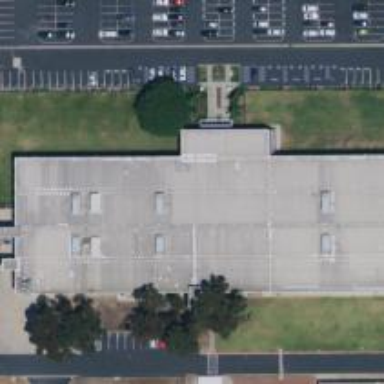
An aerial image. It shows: Industrial building that serves as datacenter.